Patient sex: M
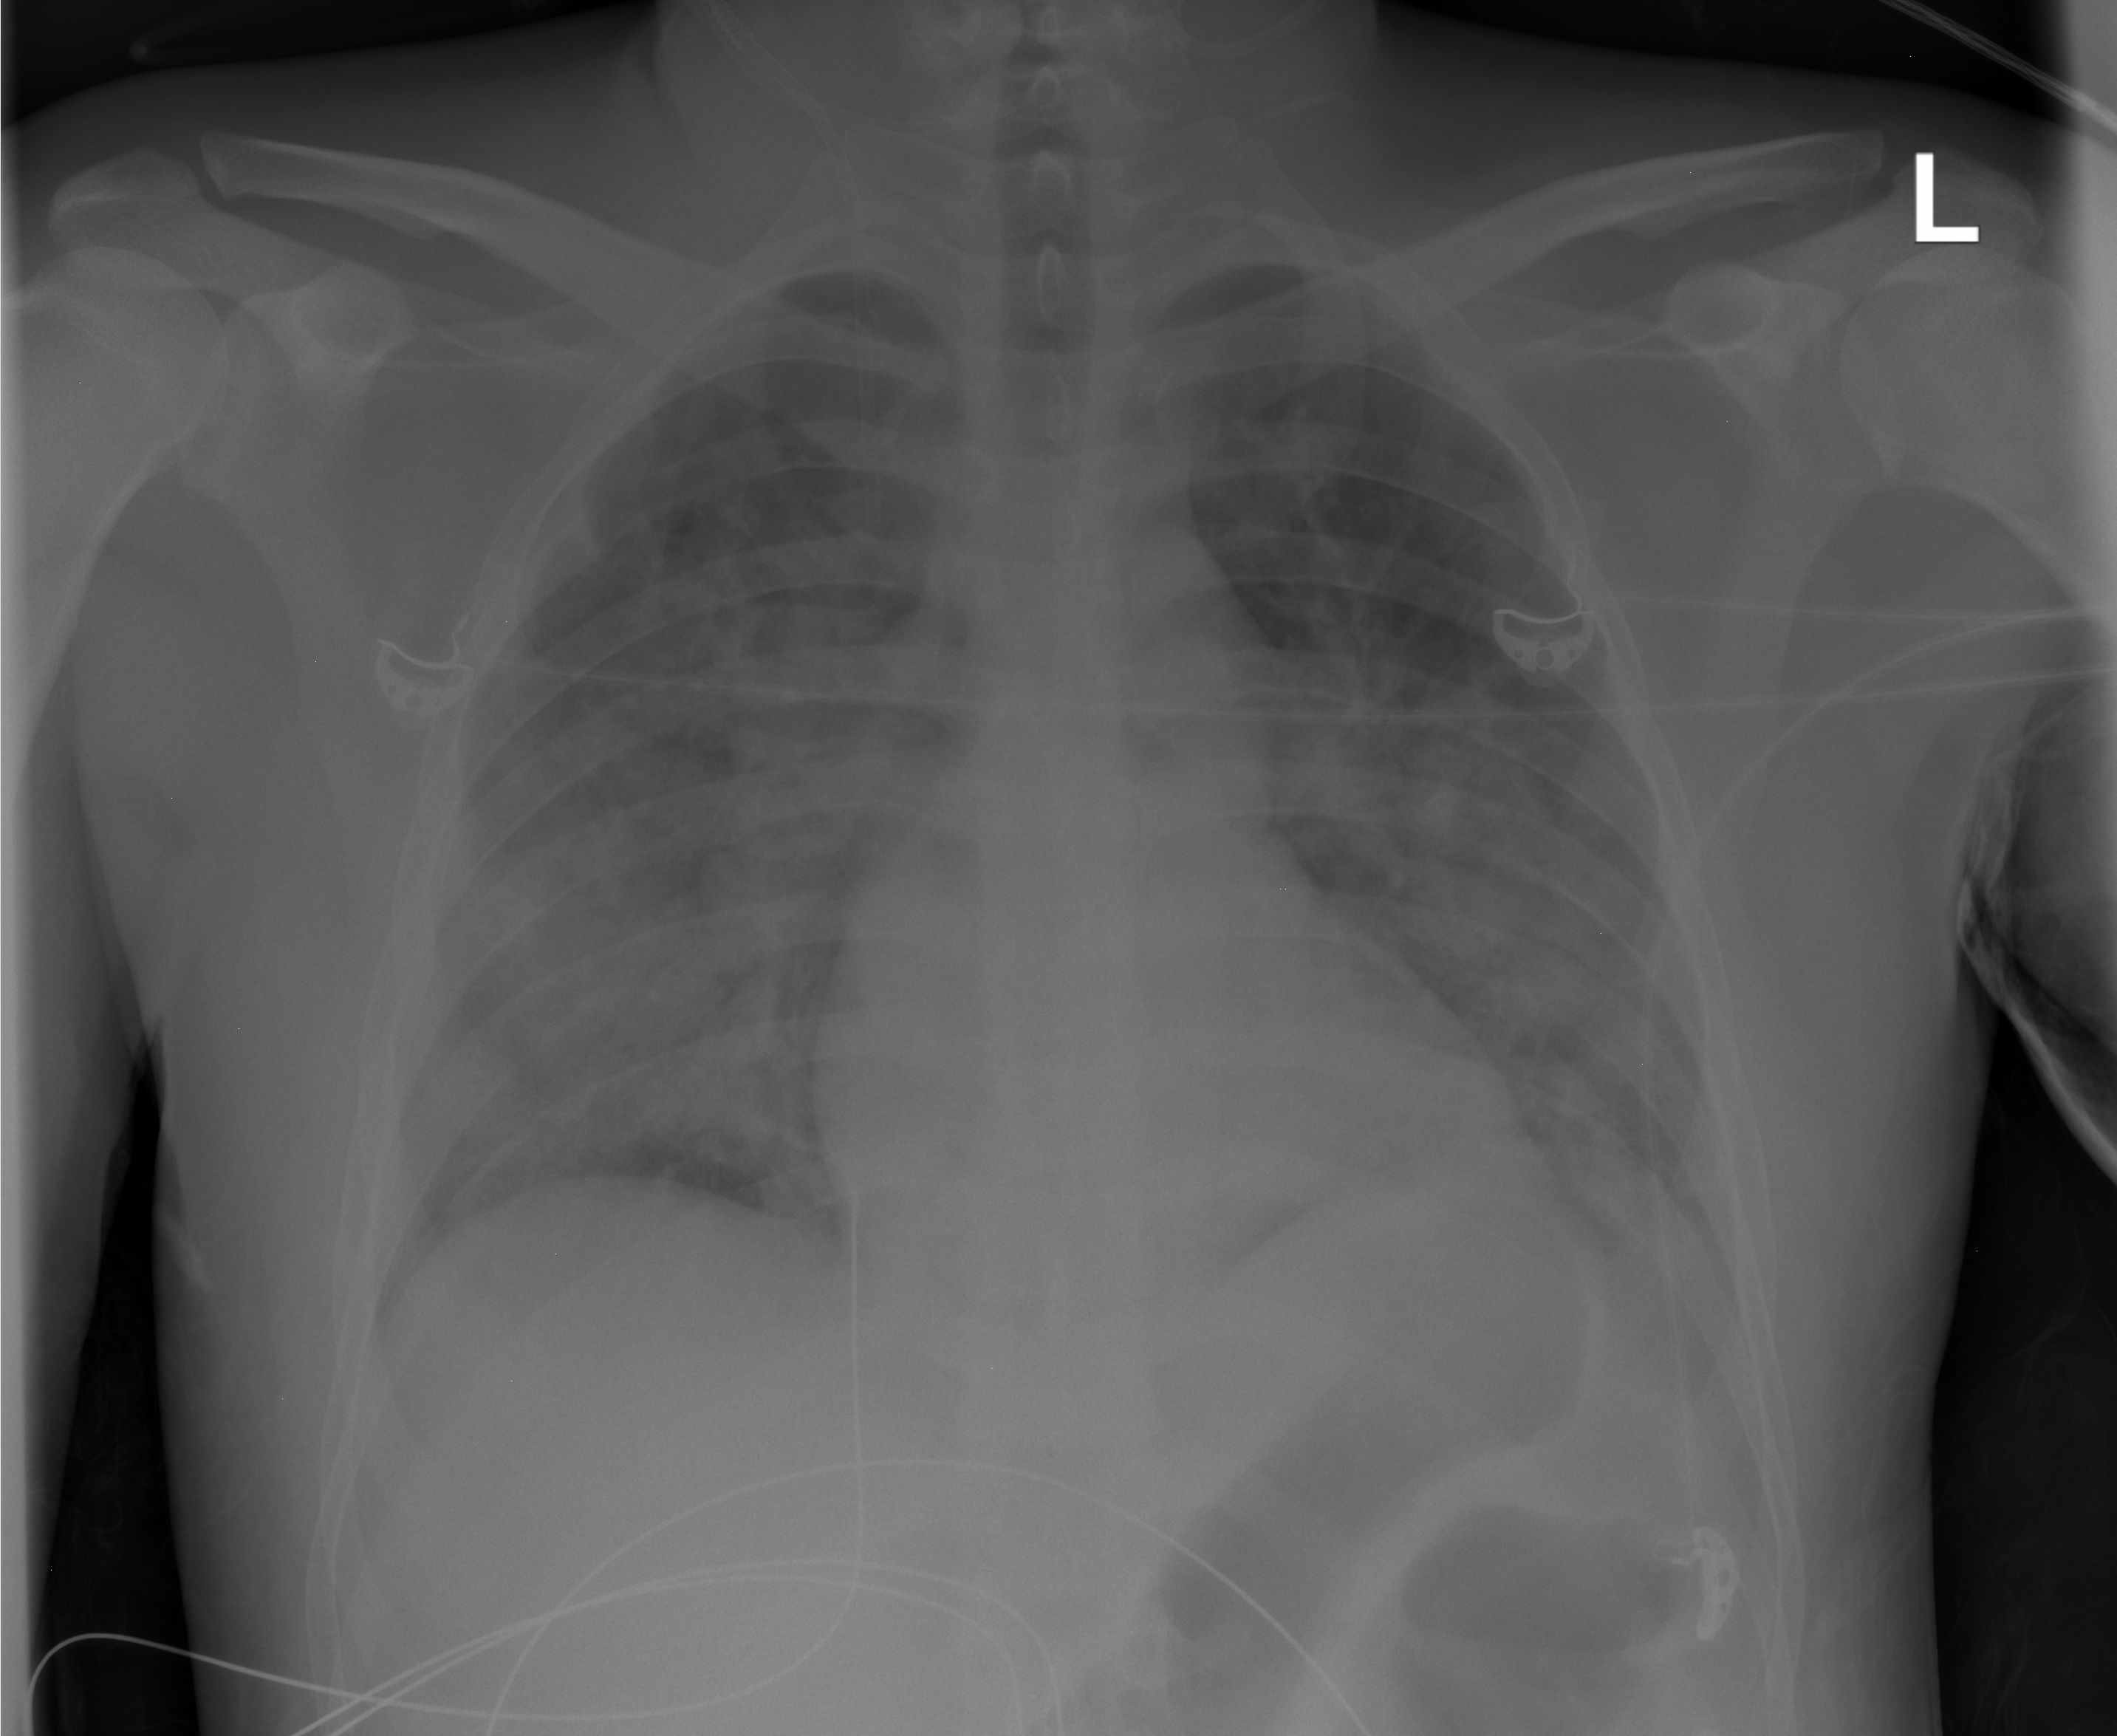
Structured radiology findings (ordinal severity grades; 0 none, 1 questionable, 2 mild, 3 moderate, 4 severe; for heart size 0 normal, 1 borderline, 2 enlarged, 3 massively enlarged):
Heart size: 0
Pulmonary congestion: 0
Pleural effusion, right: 2
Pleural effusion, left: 2
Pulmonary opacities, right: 3
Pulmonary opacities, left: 3
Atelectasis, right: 3
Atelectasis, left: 3